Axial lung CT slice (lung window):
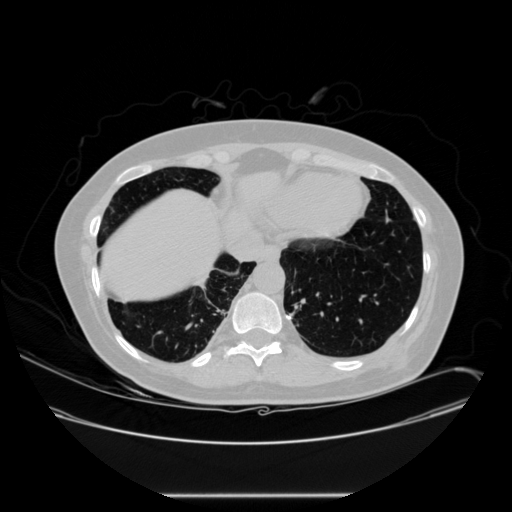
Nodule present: no